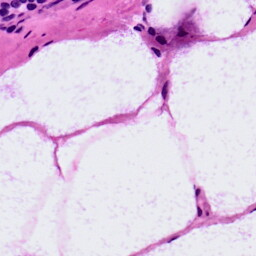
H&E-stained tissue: LymphNode